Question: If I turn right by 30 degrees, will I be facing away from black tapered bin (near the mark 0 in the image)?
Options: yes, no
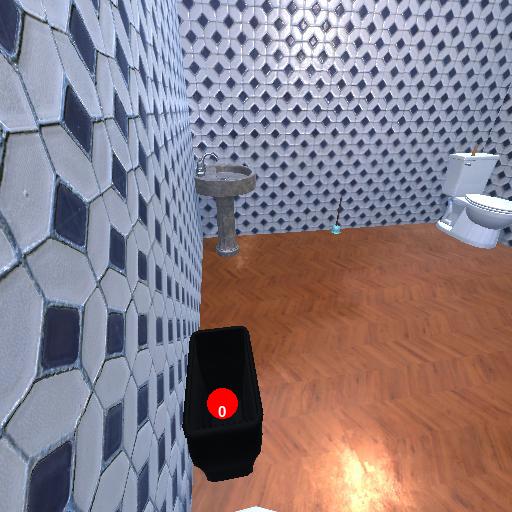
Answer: yes